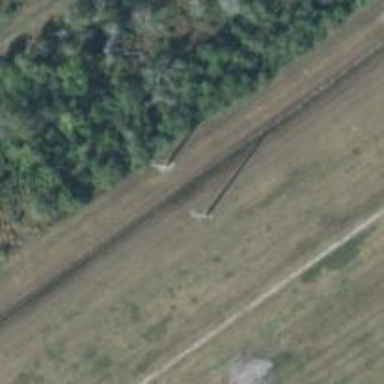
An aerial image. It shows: Power pole.